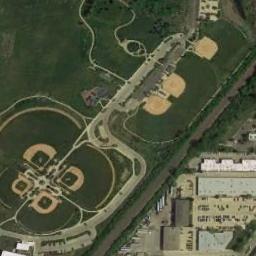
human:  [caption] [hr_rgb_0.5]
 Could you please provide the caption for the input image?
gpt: Seven baseball diamonds and many buildings are on both side of a road .

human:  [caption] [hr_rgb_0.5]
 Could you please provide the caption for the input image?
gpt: There are many baseball diamonds in the grass in the left of  the houses and the roads .

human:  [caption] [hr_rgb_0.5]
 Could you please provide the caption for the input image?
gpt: Seven baseball diamonds on the lawn and some buildings beside .

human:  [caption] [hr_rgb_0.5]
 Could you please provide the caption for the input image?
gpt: There is a lot of vegetation near the baseball field .

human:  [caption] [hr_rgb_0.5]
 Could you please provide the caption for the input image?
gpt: One road is next to seven baseball diamonds .